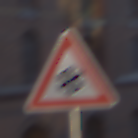
Verkehrszeichen: SchneeOderEisglaette
Umgebung: Outdoor, Urban
Tageszeit: SunriseSunset
Wetter: Clear
Licht: Natural
Jahreszeit: NotSpecified
Kontrast: MediumContrast